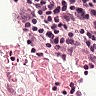
Metastatic tissue present: yes